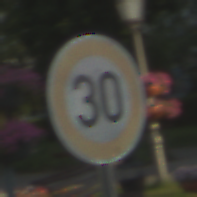
Verkehrszeichen: Geschwindigkeit30
Umgebung: Outdoor, Suburban
Tageszeit: SunriseSunset
Wetter: PartlyCloudy
Licht: Natural
Jahreszeit: NotSpecified
Kontrast: MediumContrast